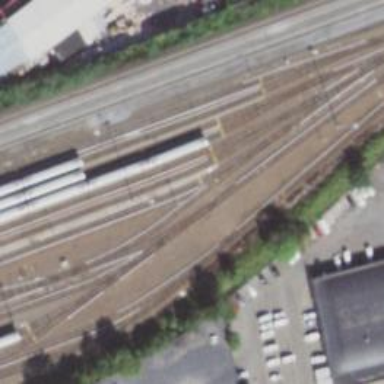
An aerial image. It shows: Electrified rail yard for railway service.